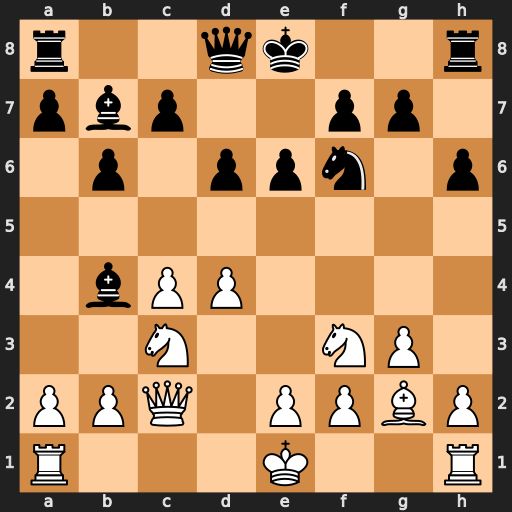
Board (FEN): r2qk2r/pbp2pp1/1p1ppn1p/8/1bPP4/2N2NP1/PPQ1PPBP/R3K2R
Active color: w
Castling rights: KQkq
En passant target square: -
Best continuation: Qa4+ Qd7 Qxb4